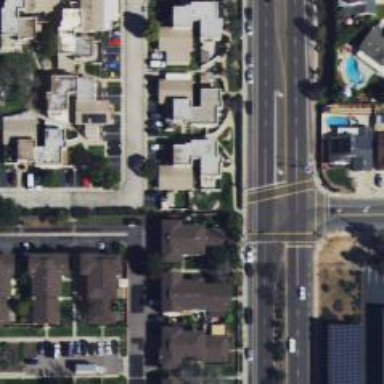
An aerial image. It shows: Living street.